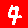
Digit: 4